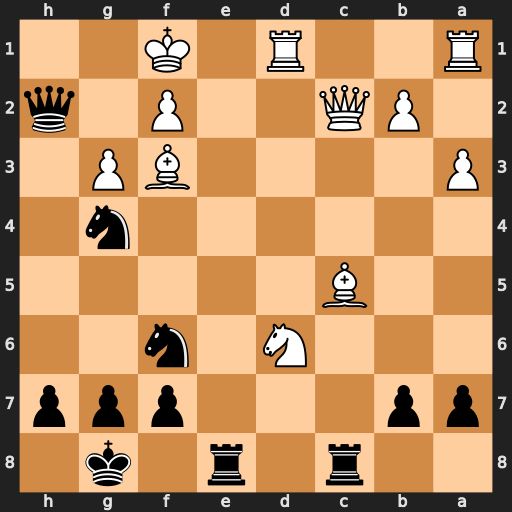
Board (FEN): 2r1r1k1/pp3ppp/3N1n2/2B5/6n1/P4BP1/1PQ2P1q/R2R1K2
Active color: b
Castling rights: -
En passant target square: -
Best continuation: Ne3+ Bxe3 Rxc2